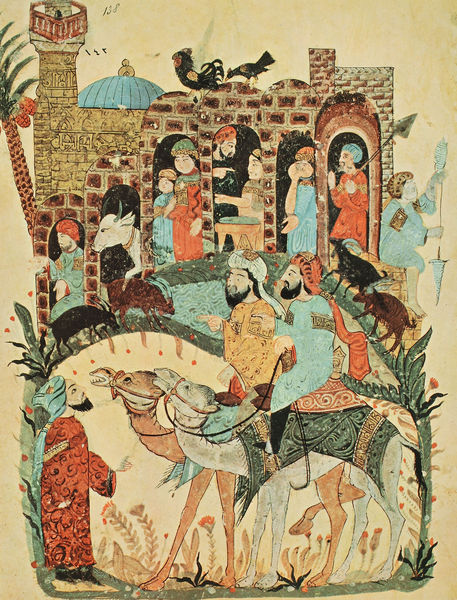
Titel: Versammlung von al-Hariri. Unterredung bei einem Dorfe/ MS. Arabe 5847 Folio 138 recto
Künstler: Yahya ibn Mahmud al- Wasiti
Standort: Herkunft: Baghdad (AS - Irak)
Institution: Paris, Nationalbibliothek
Schlagwörter: blätter, aquarell, menschen, stadt, bunt, männer, tür, blüten, gebäude, haus, schloss, tiere, malerei, steine, wache, kühe, vögel, kirche, pflanzen, reiter, turm, bogen, türen, rind, kuppel, lanze, palme, bögen, burg, moschee, orient, orientalisch, scheich, arkaden, arabisch, ankunft, begrüßung, hahn, turban, ananas, ziegen, kamel, aqurell, kamele, dromedar, scheichs